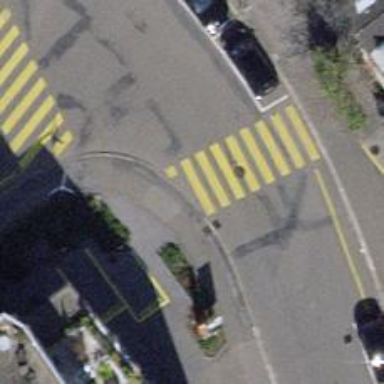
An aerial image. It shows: Kerb serving as barrier.